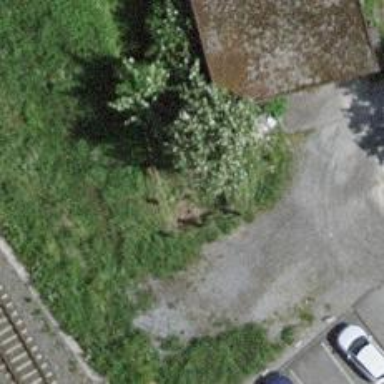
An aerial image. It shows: Railway buffer stop.